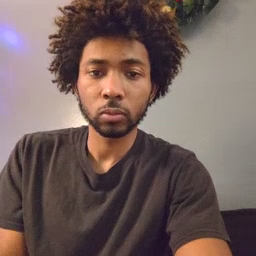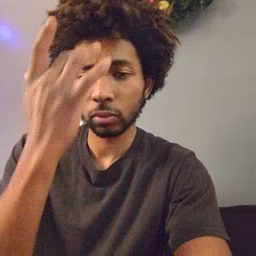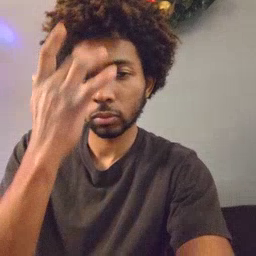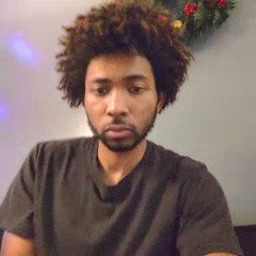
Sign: sick